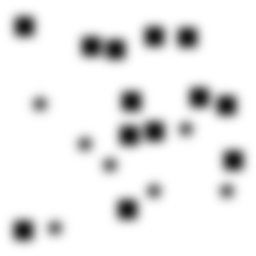
Squares: 13
Triangles: 0
Stars: 7
Total shapes: 20